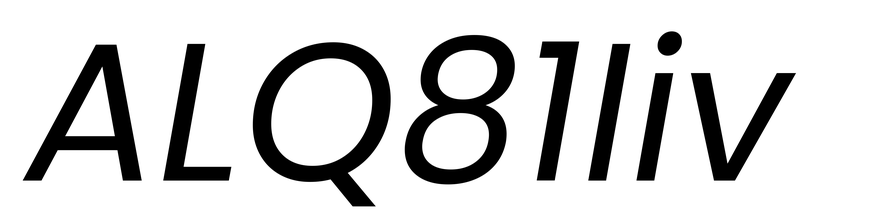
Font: Poppins-Italic